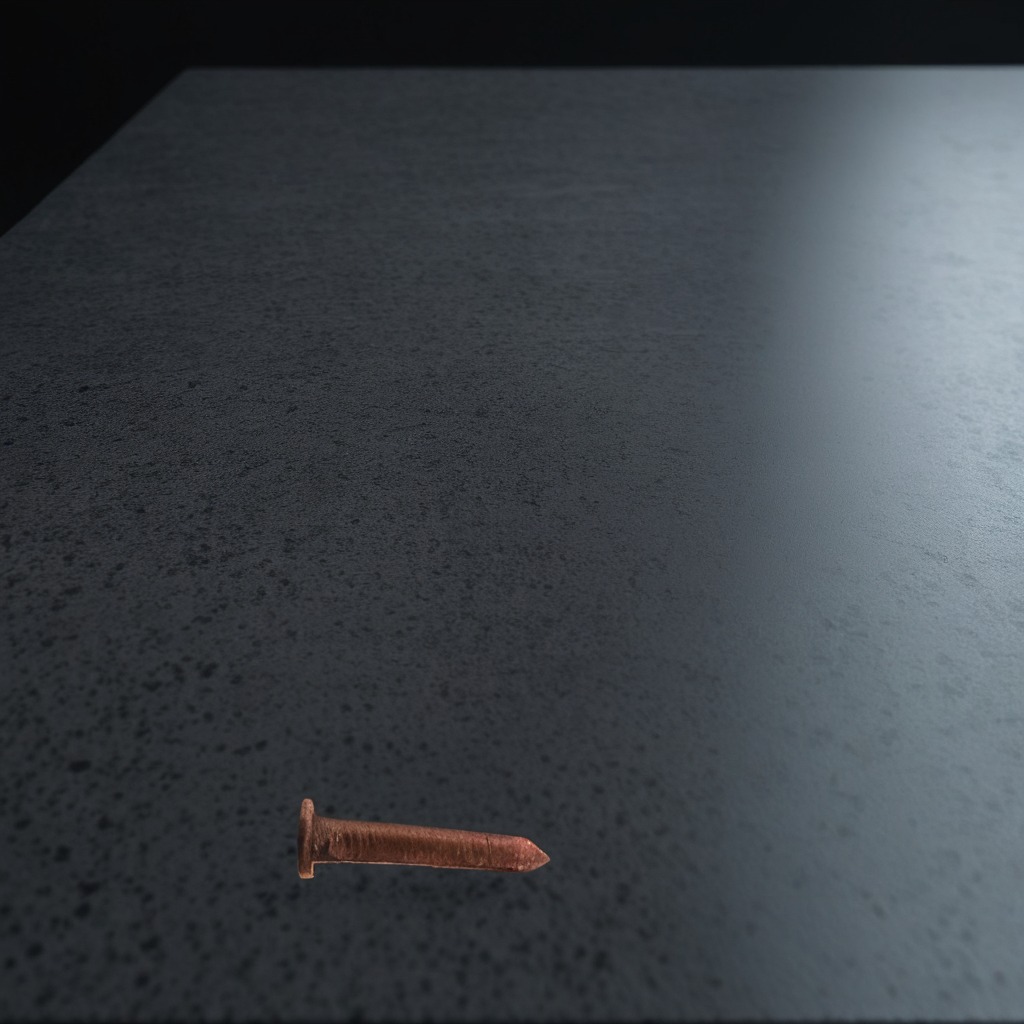
An iron nail is lying on a clean granite table inside a workshop at night.